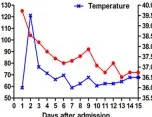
(A) Combined treatment of IABP, VA-ECMO, temporary pacemaker, respirator, CRRT with immunosuppression therapy.
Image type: chart (chart)